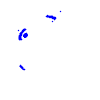
Particle: pion